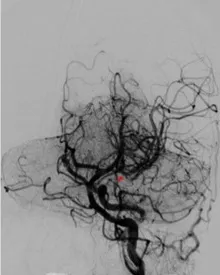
Post-thrombectomy town's view.
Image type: radiology (ct)